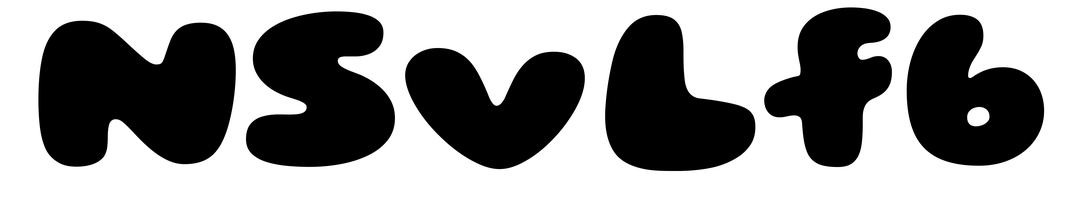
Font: Gluten_Black